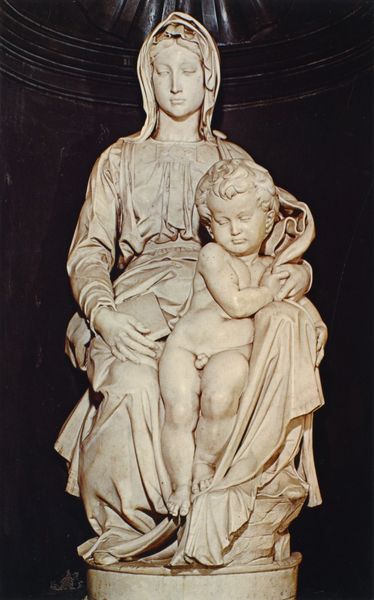
Titel: Madonna mit dem Kind
Künstler: Michelangelo
Standort: Brügge, Liebfrauenkirche (EU - B)
Schlagwörter: hand, nackt, sitzen, frau, kleid, marmor, mund, nase, weiss, blick, schleier, tuch, haube, augen, bibel, falten, gesicht, sockel, stein, hände, kirche, figur, gewand, haare, sitzend, kind, mutter, locken, skulptur, statue, umarmung, kopftuch, gesenkt, faltenwurf, podest, junge, foto, penis, knabe, buch, christus, jesus, heilige, maria, madonna, schutz, kapuze, michelangelo, jesuskind, naked